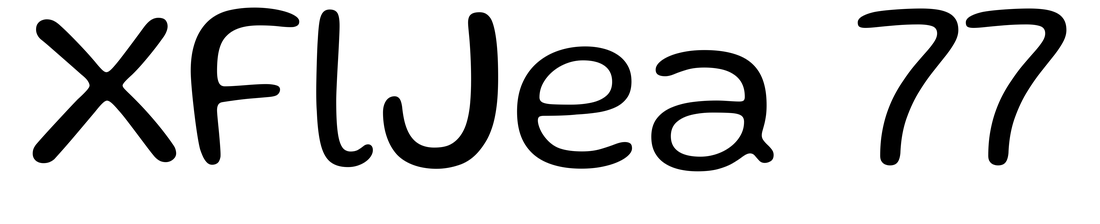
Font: Gluten_Light